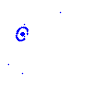
Particle: kaon